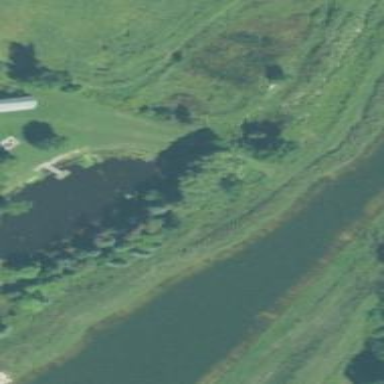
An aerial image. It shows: Pond surrounded by natural water.